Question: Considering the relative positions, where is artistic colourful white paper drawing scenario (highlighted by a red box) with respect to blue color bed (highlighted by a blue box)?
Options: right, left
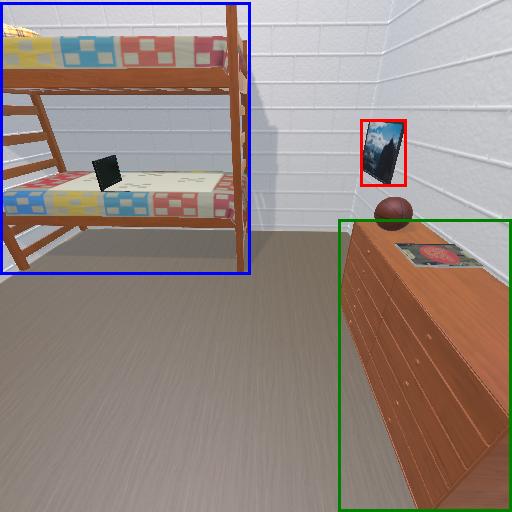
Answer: right